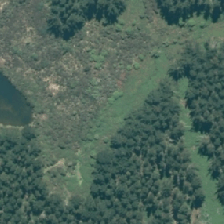
Land cover: herbaceous_freshwater_vege